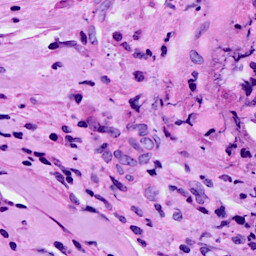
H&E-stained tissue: Breast